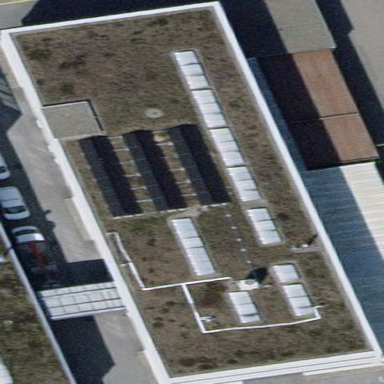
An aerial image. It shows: Industrial building.